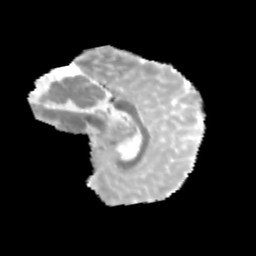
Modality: MD
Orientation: sagittal
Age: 12
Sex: male
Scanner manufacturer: siemens
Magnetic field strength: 3 T
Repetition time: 3.8 s
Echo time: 0.07 s